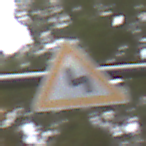
Verkehrszeichen: DoppelkurveZunaechstLinks
Umgebung: Outdoor, Nature
Tageszeit: Midday
Wetter: Overcast
Licht: Natural
Jahreszeit: Autumn
Kontrast: LowContrast